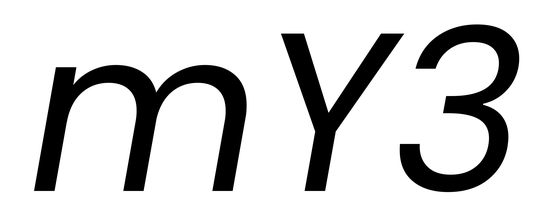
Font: Poppins-Italic